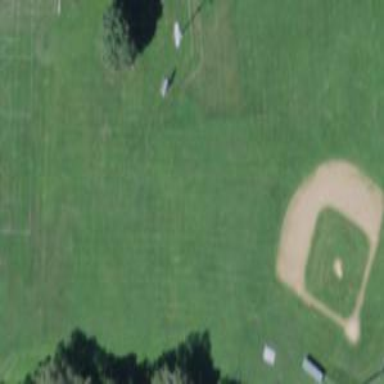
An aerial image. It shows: Baseball pitch for leisure land.